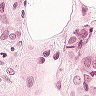
Metastatic tissue present: no